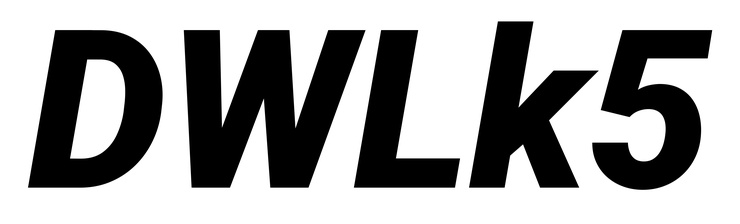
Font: Roboto-Italic_Black_Italic